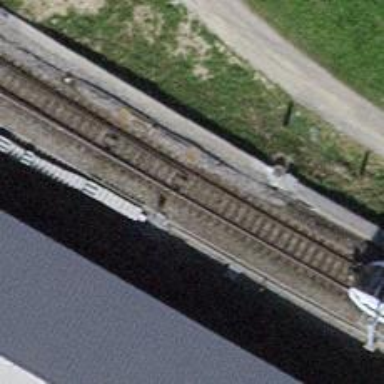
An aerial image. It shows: Railway switch.